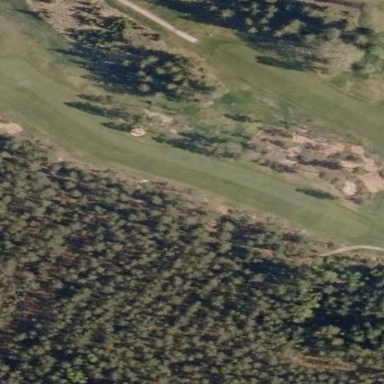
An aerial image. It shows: Grassy area designated as golf fairway.